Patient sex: M
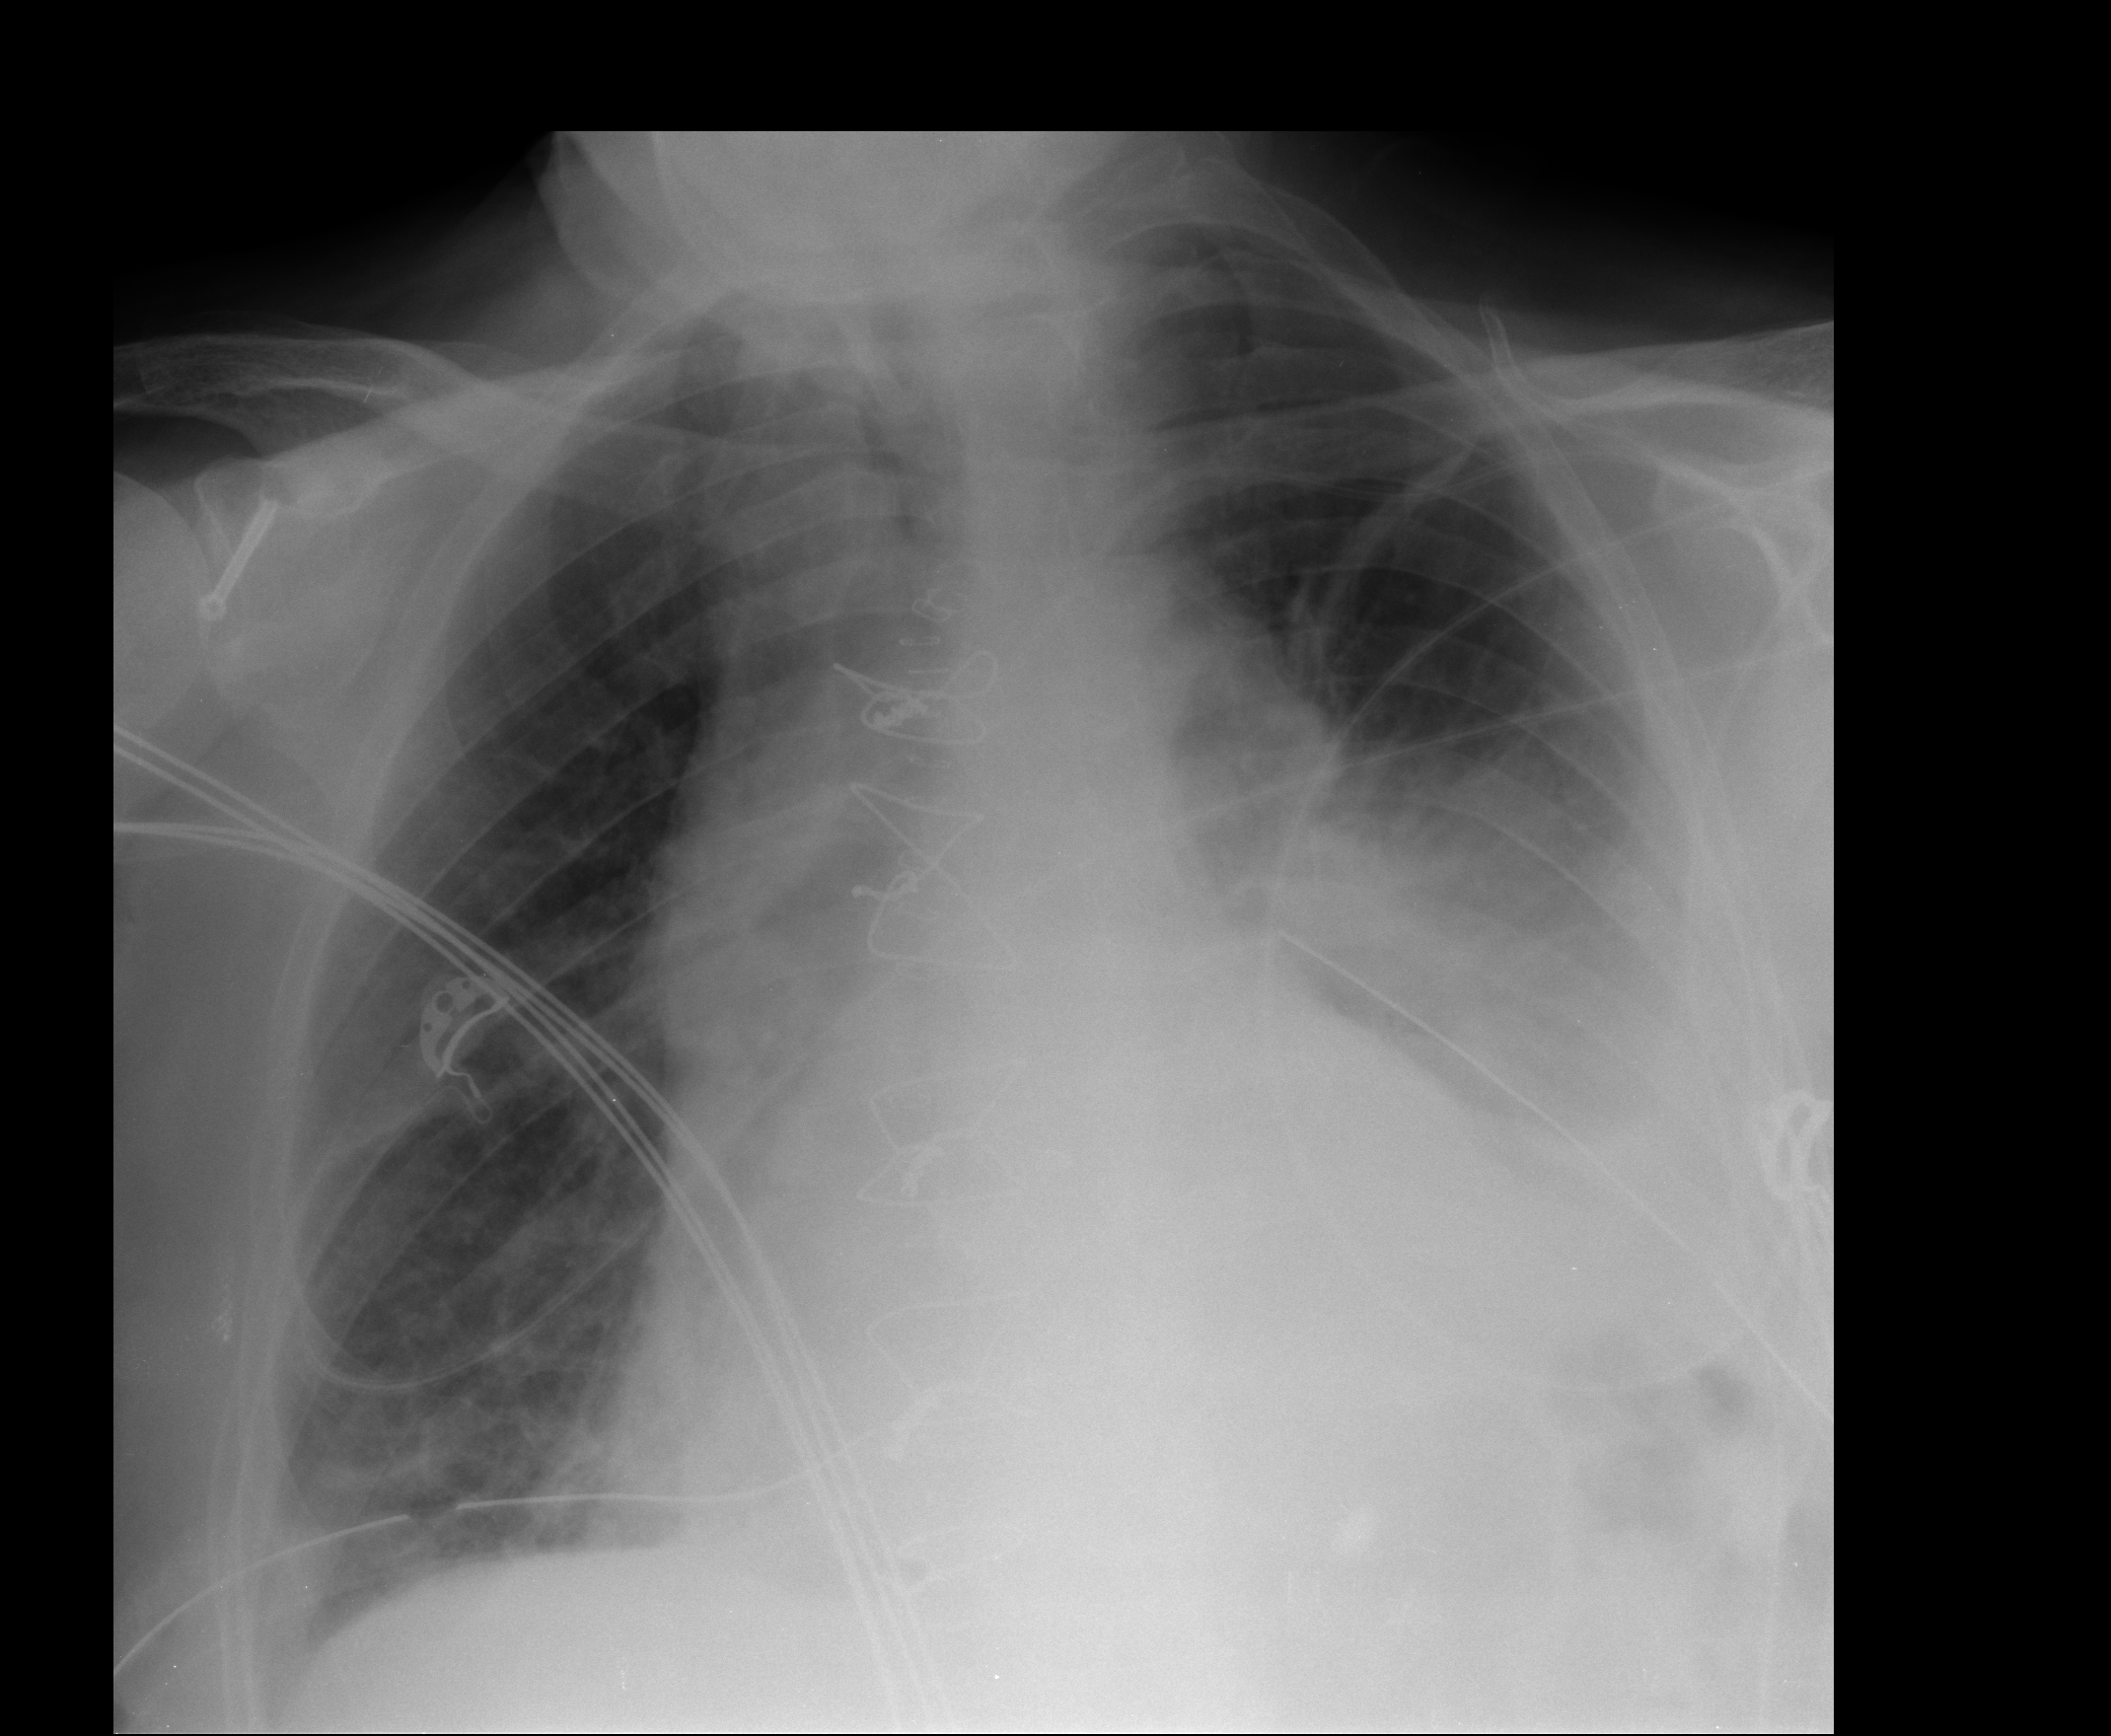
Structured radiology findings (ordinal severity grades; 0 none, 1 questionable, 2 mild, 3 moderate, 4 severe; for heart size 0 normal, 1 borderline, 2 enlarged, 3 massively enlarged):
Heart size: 3
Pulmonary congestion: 0
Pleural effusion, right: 2
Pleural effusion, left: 3
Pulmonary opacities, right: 0
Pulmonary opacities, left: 3
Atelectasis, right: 2
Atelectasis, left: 3